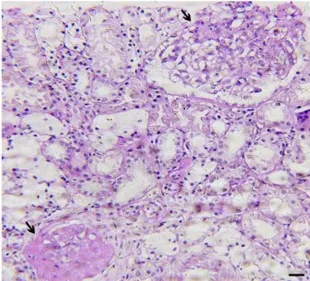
Representative images of light microscopy and transmission electron microscopy (TEM) from the kidney biopsies of the elder sister at age 12 (A) Global or segmental glomerulosclerosis (arrow) in 23 of 38 glomeruli (Periodic Acid-Schiff staining. Scale bar: 50 mum). Immunofluorescence microscopy revealed negative for IgG, IgA, IgM, C3, C1q, kappa light chain, and lambda light chain in 2 glomeruli.
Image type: pathology (pas)